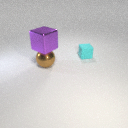
large brown metal sphere below large purple metal cube